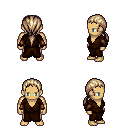
a pixel art fantasy rpg character, male body template, human, tanned skin, brown robe, metal pants, white blonde ponytail hairstyle, cloth bracers, four views (front, back, left, right), 2x2 character sprite sheet, small pixel art, hard edges, no anti-aliasing